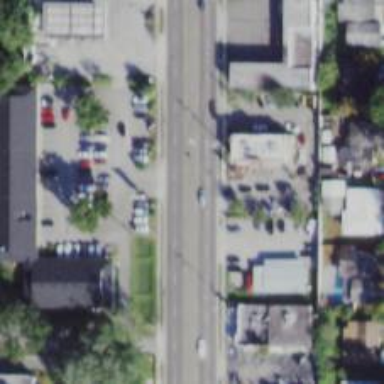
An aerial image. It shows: Primary highway with asphalt surface and separate sidewalk.